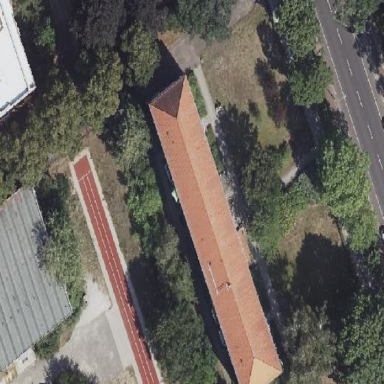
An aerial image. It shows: Hipped-roof apartment building with roof tiles.